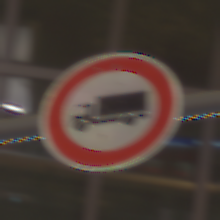
Verkehrszeichen: VerbotFuerKraftfahrzeugeUeberDreiKommaFuenfTonnen
Umgebung: Indoor, Urban
Tageszeit: NotSpecified
Wetter: NotSpecified
Licht: Artificial
Jahreszeit: NotSpecified
Kontrast: MediumContrast